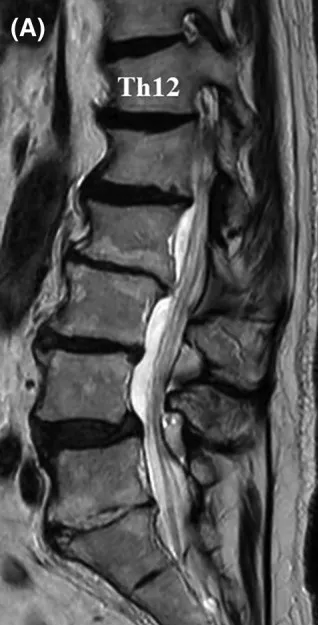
Initial magnetic resonance imaging (MRI) of the lumbar spine. (A, B) Sagittal T2-weighted MRI showing lumbar spondylosis, spinal cord edema, and flow voids around the cord at the Th11-L1 level.
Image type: radiology (mri)